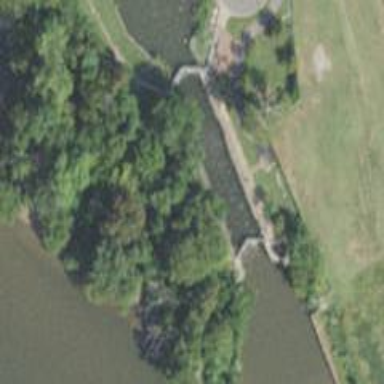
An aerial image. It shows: Lock gate on waterway.